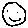
Label: smiley face